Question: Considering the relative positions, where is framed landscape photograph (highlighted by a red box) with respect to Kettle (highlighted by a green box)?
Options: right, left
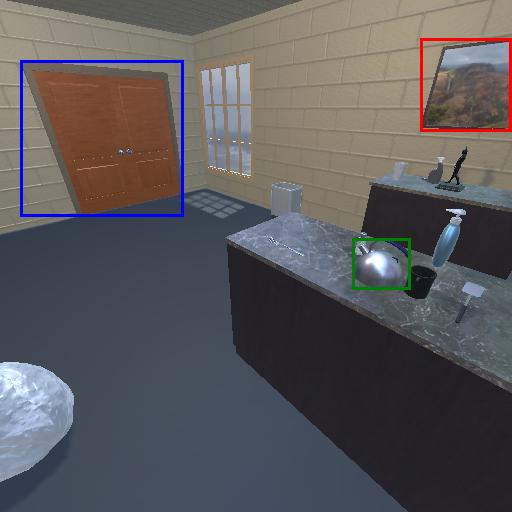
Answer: right